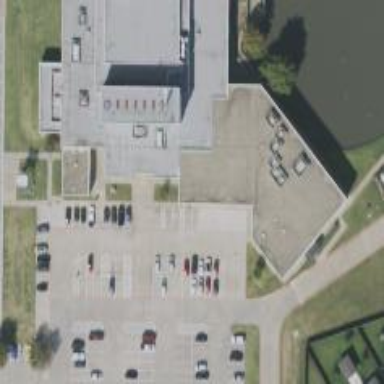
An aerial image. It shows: Parking space is available.